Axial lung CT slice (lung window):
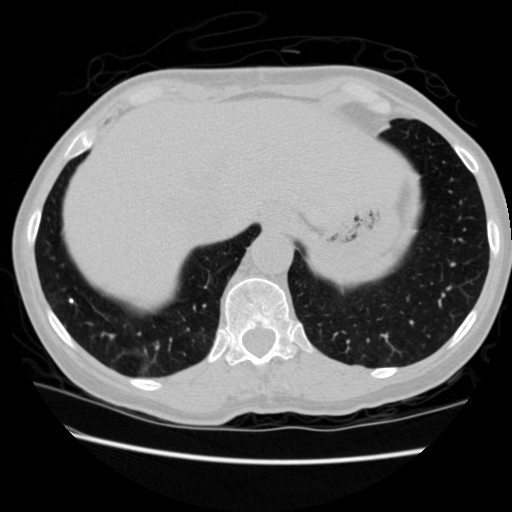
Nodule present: no